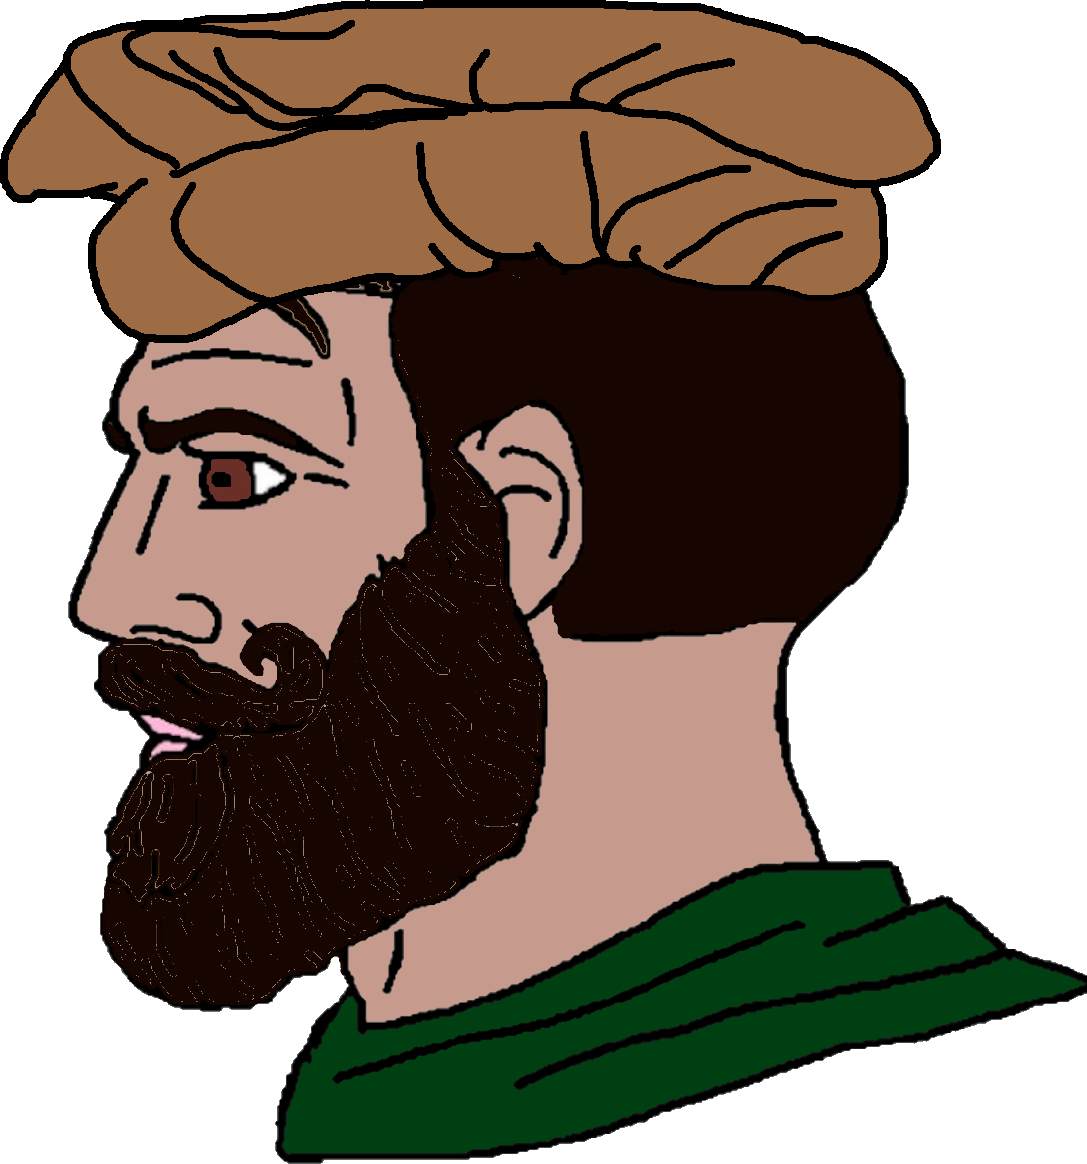
Label: 4_Yes_Chad